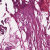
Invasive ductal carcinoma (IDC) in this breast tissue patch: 0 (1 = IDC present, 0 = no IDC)